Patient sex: M
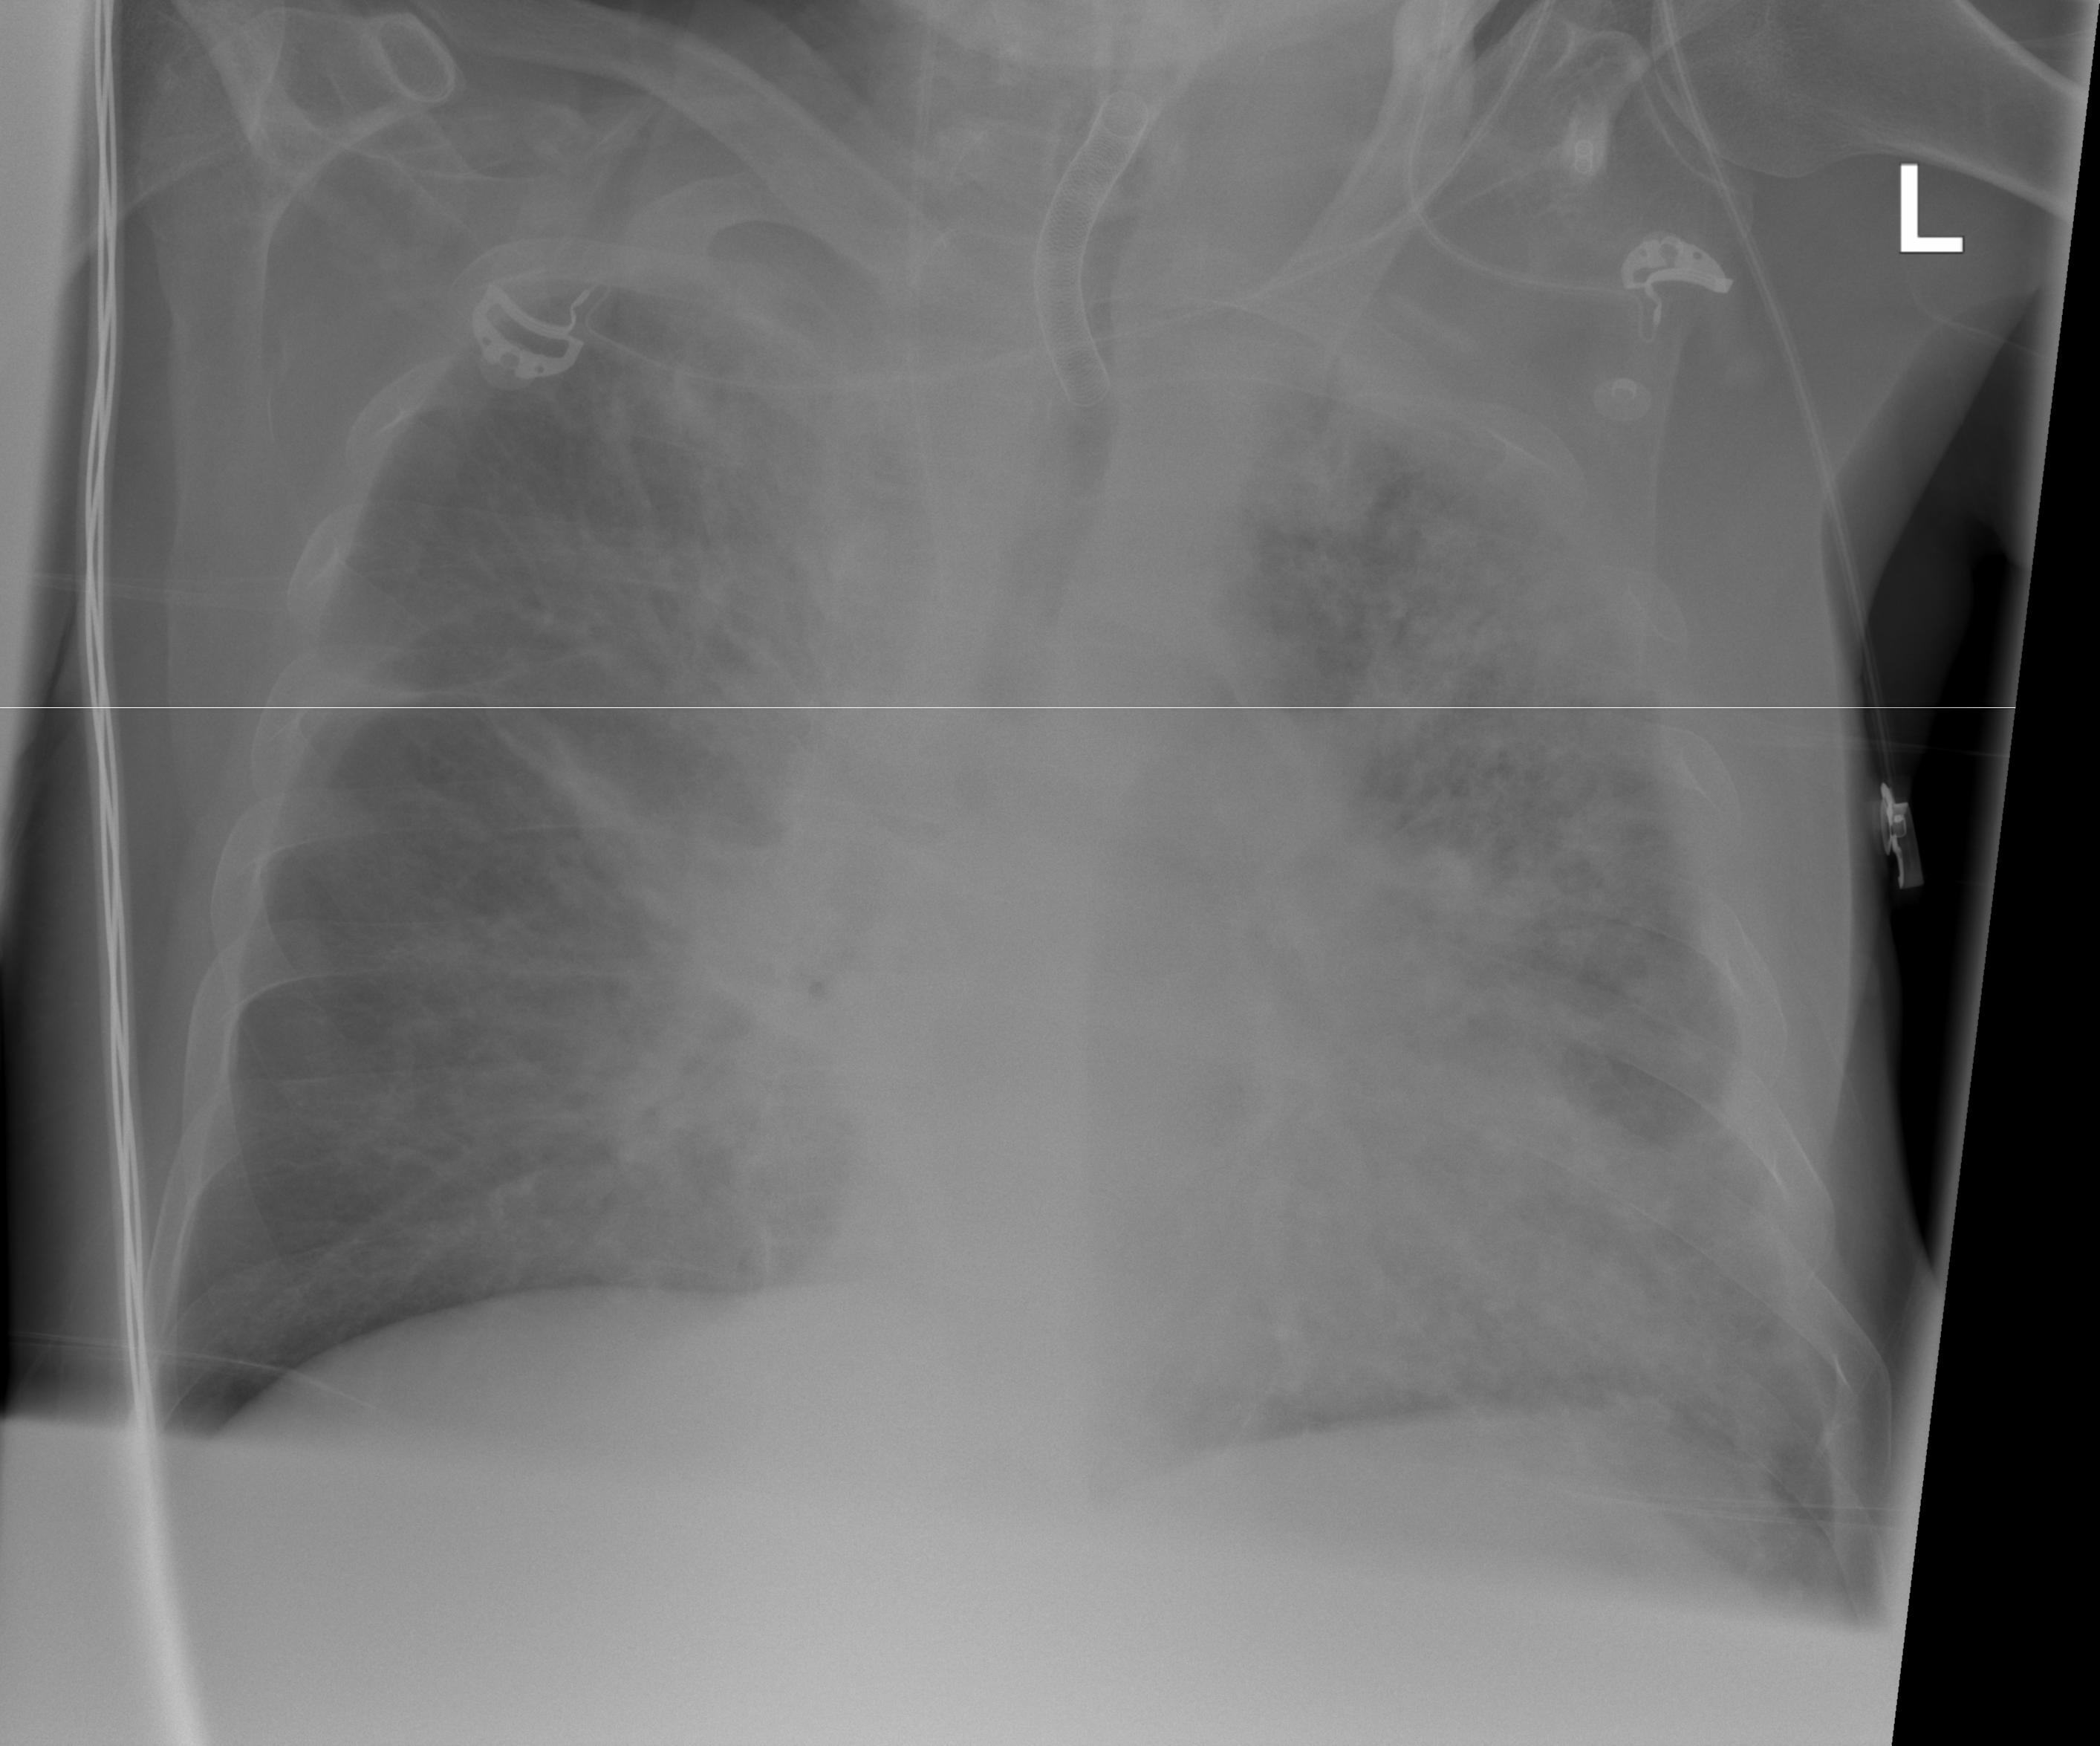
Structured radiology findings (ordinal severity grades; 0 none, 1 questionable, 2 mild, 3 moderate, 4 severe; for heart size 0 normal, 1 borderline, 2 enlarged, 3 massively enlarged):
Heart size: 0
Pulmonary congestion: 3
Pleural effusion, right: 0
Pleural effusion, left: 2
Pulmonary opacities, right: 3
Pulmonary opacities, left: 3
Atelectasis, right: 3
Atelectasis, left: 3